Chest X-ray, AP view. Patient: 75 years old, sex F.
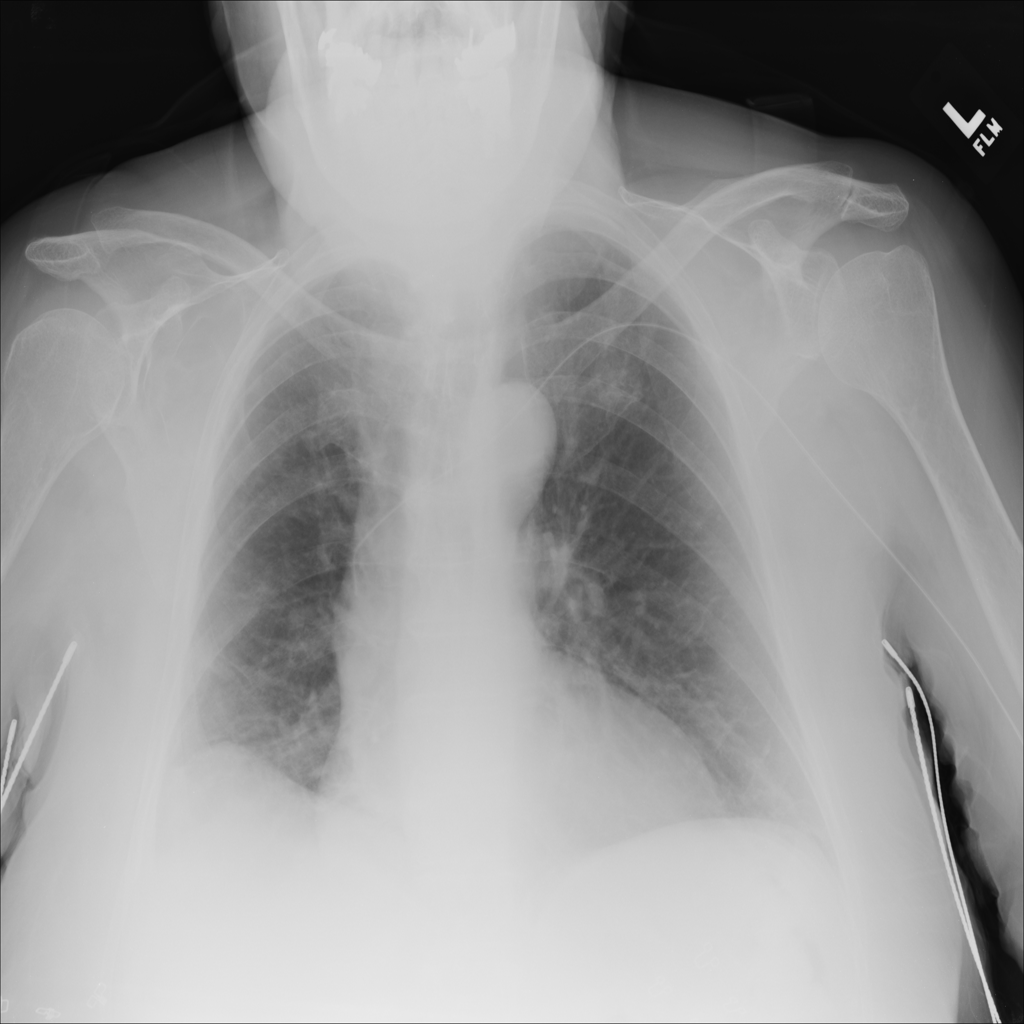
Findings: No Finding